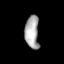
Tissue: lung
Cell type: Myeloid cells
Senescence score: 0.5596
Nuclear area (px): 448
Mean DAPI intensity: 171.833